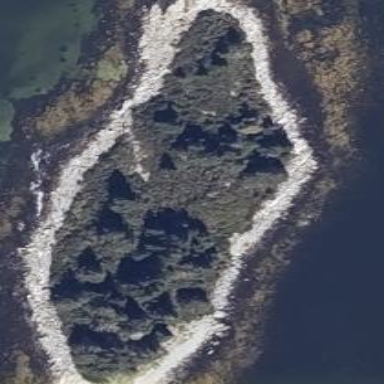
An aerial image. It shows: Island with natural coastline.